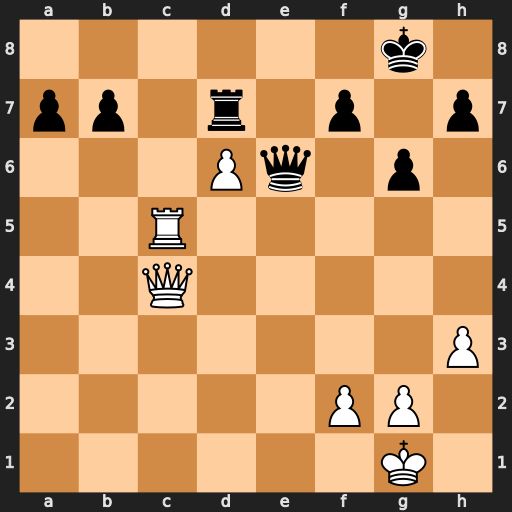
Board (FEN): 6k1/pp1r1p1p/3Pq1p1/2R5/2Q5/7P/5PP1/6K1
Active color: w
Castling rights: -
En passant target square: -
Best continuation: Rc8+ Kg7 Qxe6 fxe6 Rc7 Rxc7 dxc7